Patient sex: M
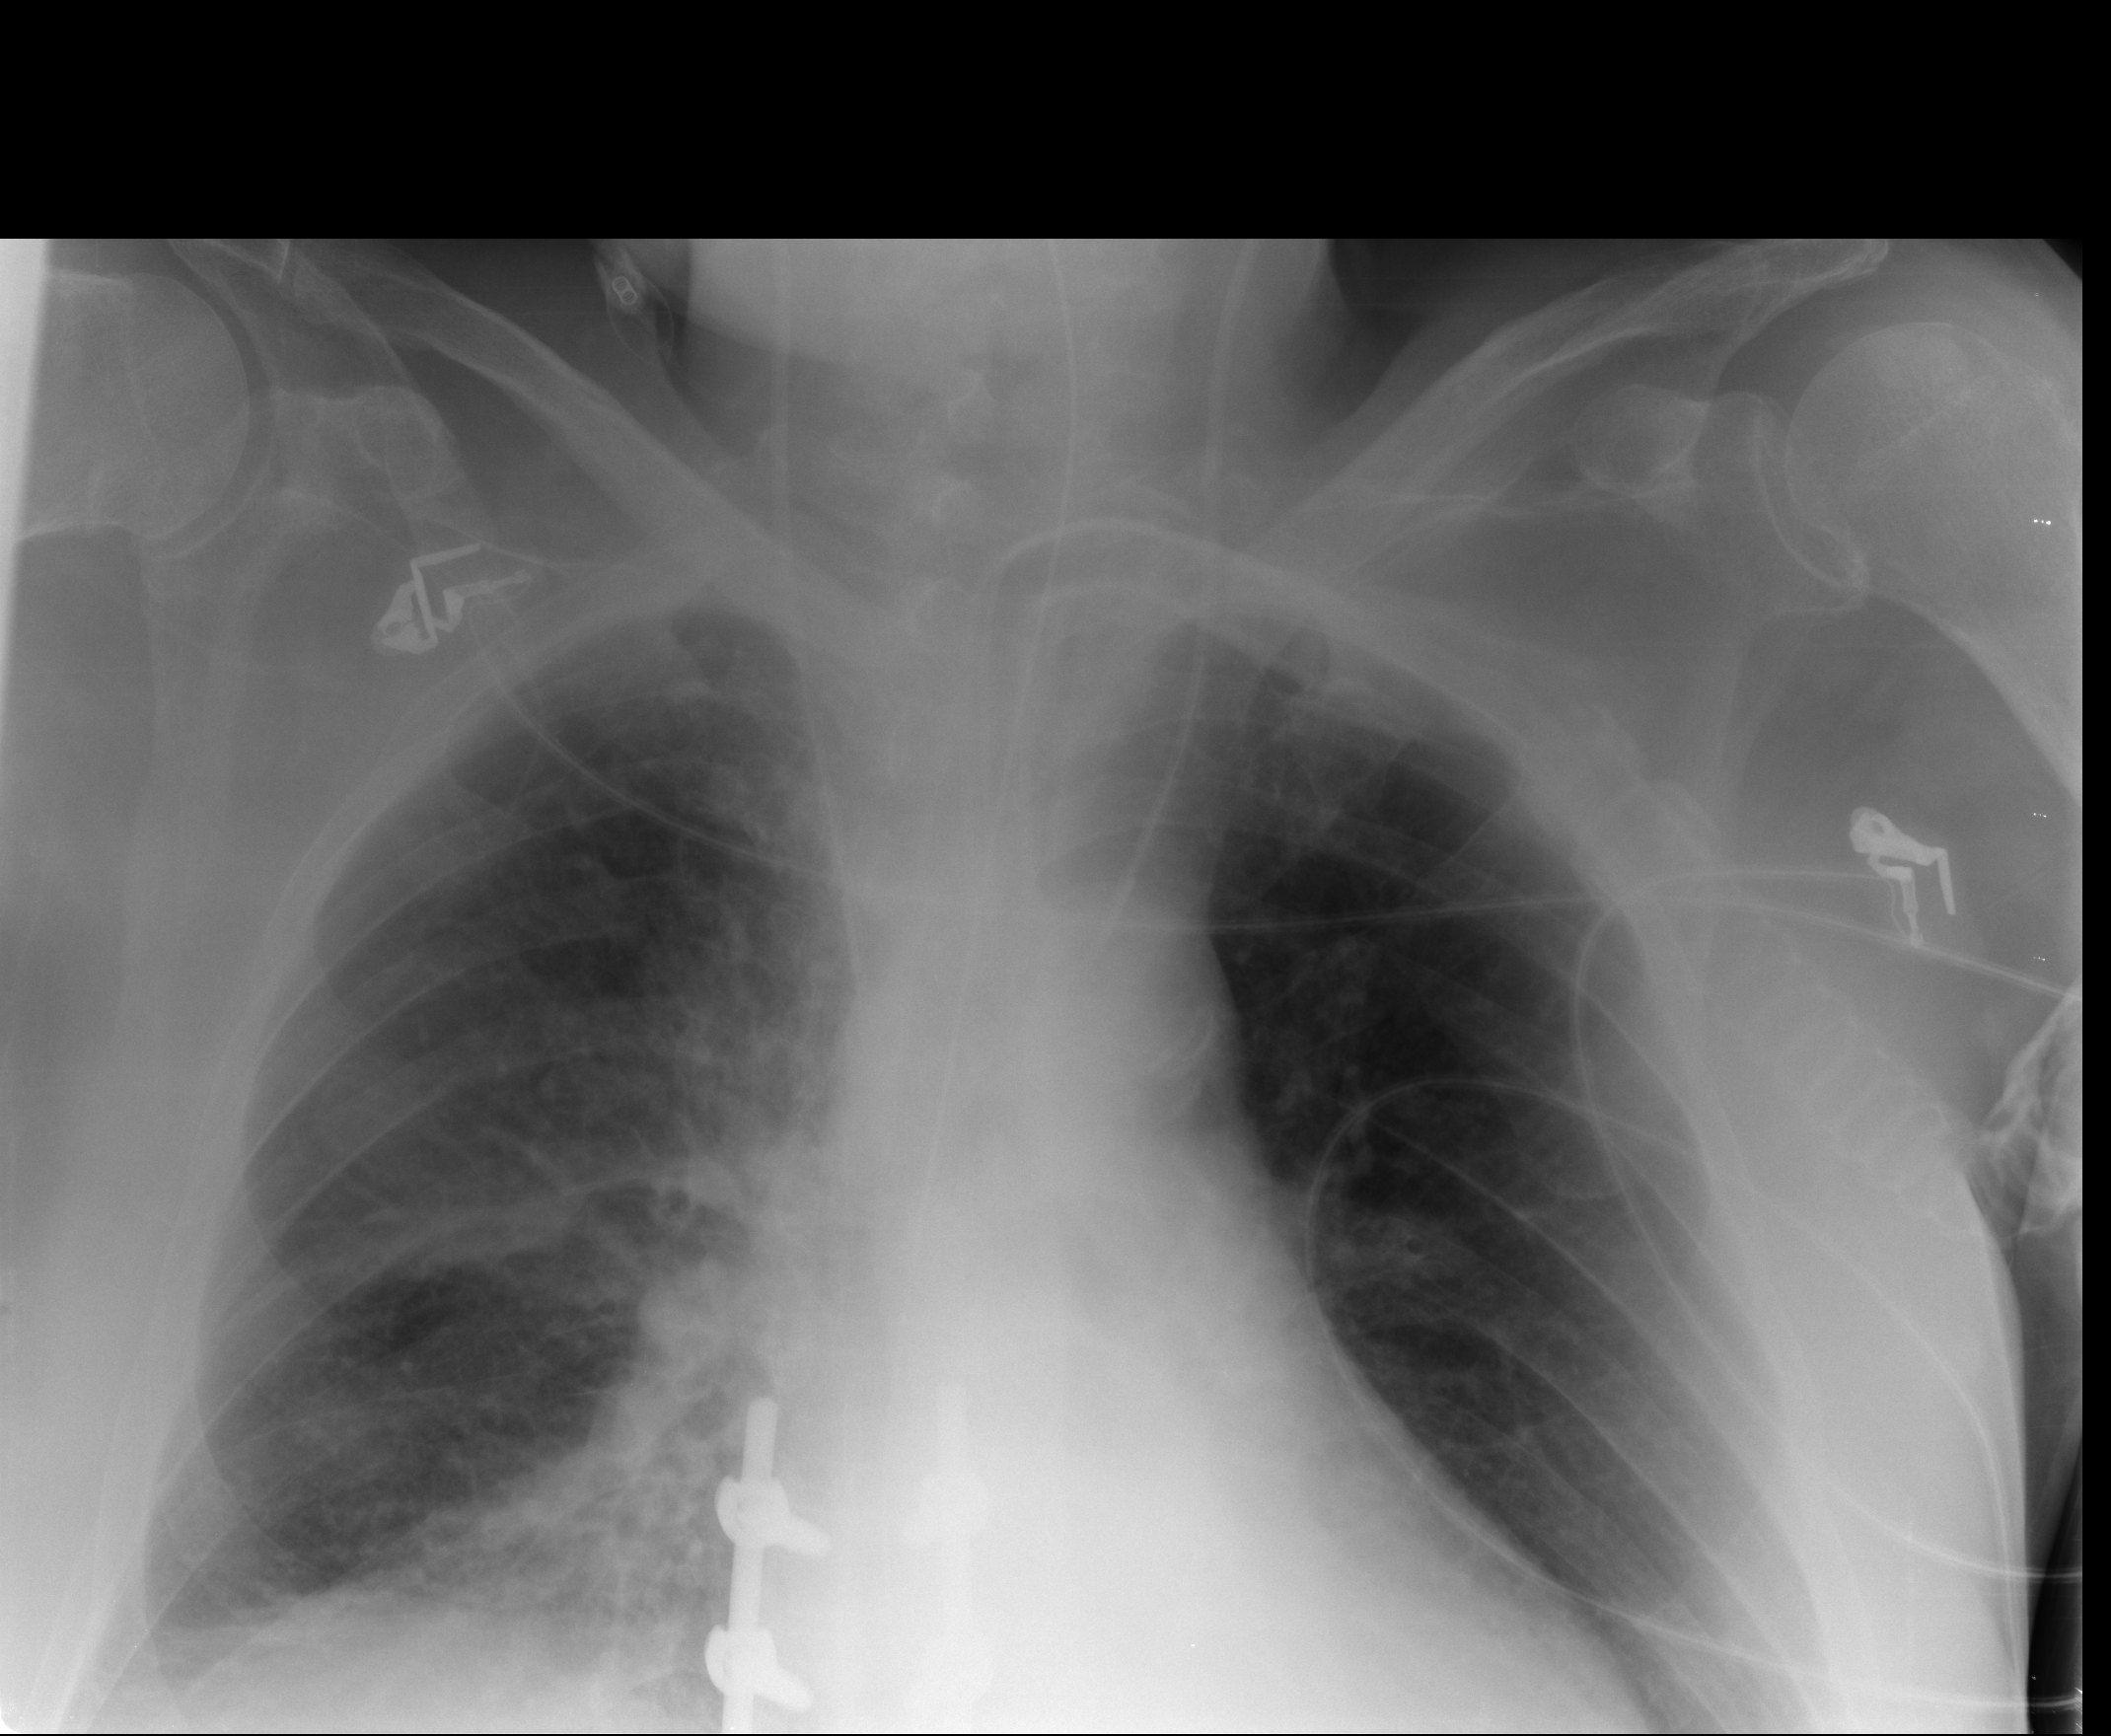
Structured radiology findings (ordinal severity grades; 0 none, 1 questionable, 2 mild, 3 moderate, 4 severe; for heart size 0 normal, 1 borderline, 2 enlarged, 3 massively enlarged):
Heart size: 1
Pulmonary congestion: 0
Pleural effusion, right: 2
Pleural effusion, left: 1
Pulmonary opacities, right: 1
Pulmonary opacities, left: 0
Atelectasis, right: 2
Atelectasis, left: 2